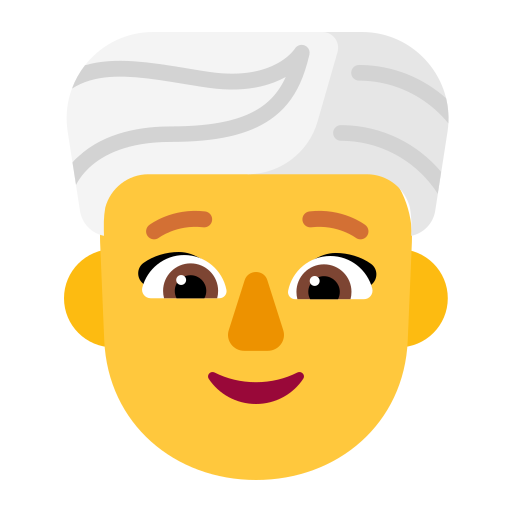
woman wearing turban flat default